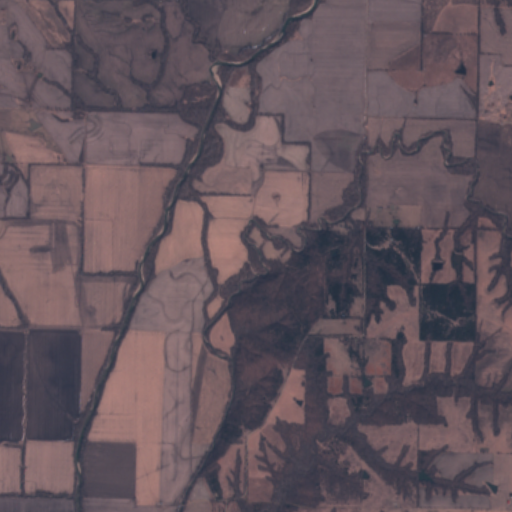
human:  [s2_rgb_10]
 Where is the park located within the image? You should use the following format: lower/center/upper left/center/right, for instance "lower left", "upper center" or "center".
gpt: The park is located in the center right of the image.
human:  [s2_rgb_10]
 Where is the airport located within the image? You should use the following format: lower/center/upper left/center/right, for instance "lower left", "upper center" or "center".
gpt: There is no airport in the image.